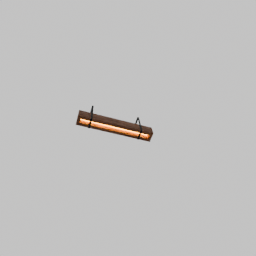
Label: lighting